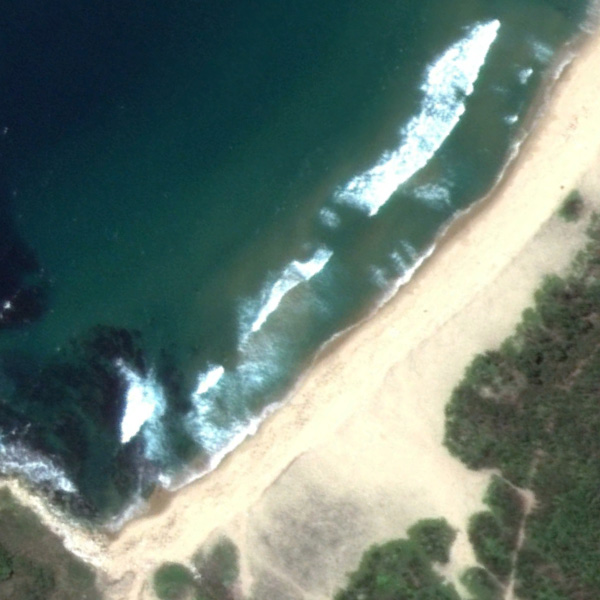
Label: Beach